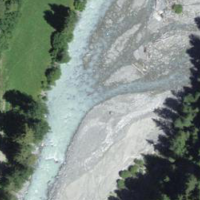
EUNIS habitat code: 47
Species observed at this site:
Heracleum sphondylium